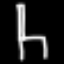
Label: chair